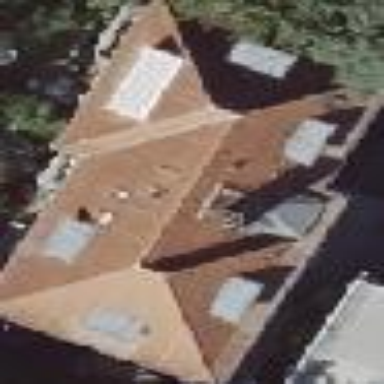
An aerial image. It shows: Hipped roof apartment building.